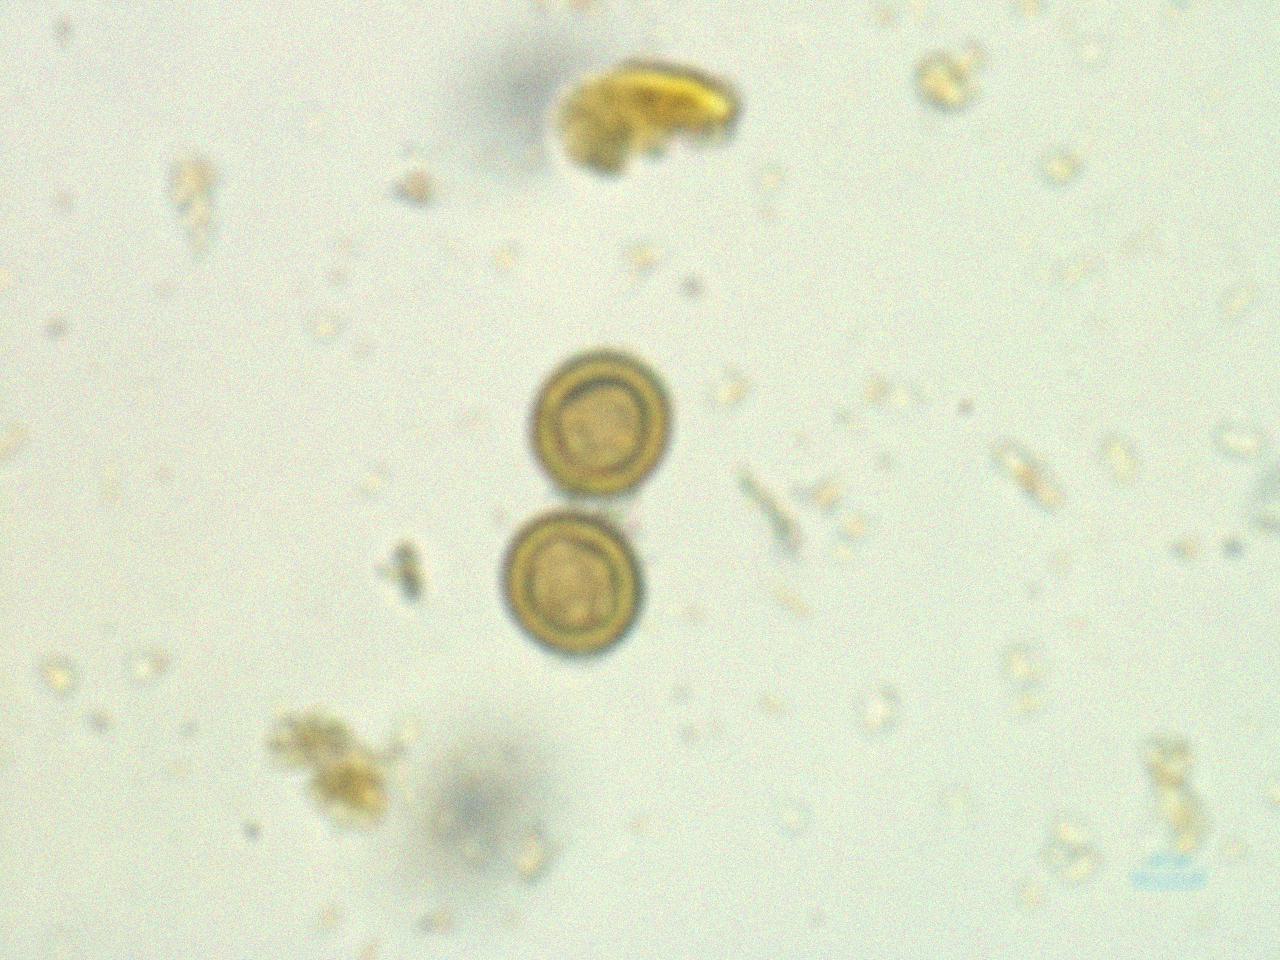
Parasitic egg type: Taenia spp. egg